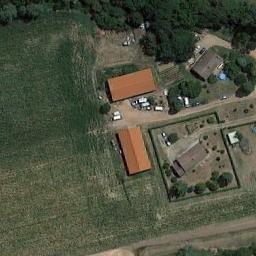
Label: residential